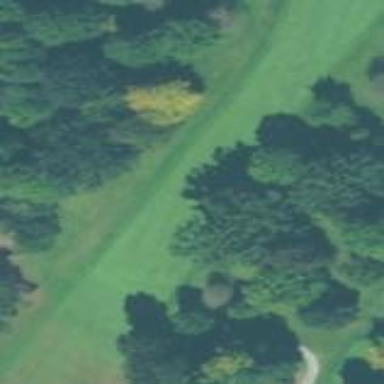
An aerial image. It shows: Golf fairway surrounded by grass.